Question: I'm trying to mimic this technique:

Above there are 3 different images that are cropped and arranged to be on the same height.
I tried to do this using css masking and i only got ugly results.
Any ideas how to achive this using Html/CSS??
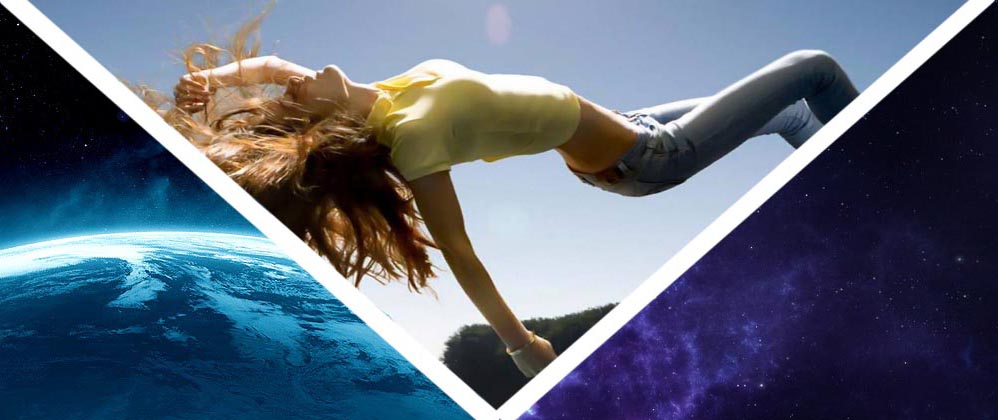
Answer: Consider the following HTML:
'''
<div class="main">
<img src="http://placekitten.com/1500/500">
<div class="lbg">
<img src="http://placekitten.com/750/500">
</div>
<div class="rbg">
<img src="http://placekitten.com/750/700">
</div>
</div>
'''
and the following CSS:
'''
div.main {
width: 600px;
border: 1px dotted blue;
overflow: hidden;
position: relative;
}
div.lbg {
width: 560px;
height: 360px;
position: absolute;
top: 0;
left: 0;
background-color: gray;
border: 10px solid white;
transform: translate(-250px,50px) rotate(45deg);
overflow: hidden;
}
div.rbg {
width: 560px;
height: 360px;
position: absolute;
top: 0;
right: 0;
background-color: gray;
border: 10px solid white;
transform: translate(290px,50px) rotate(-45deg);
overflow: hidden;
}
.main img {
height: 200px;
width: 600px;
display: block;
}
.lbg img {
width: auto;
height: 400px;
display: block;
transform: translate(-0px,-150px) rotate(-45deg);
}
.rbg img {
width: auto;
height: 350px;
display: block;
transform: translate(150px,-80px) rotate(45deg);
}
'''
The idea is to place the wider primary image in a parent block container with
'overflow: hidden'.
Within the parent block, use absolute positioning to place a child image over the
main image, and then use CSS3 transforms to rotate and translate the image to get
the effect that you want.
The trick it to rotate the child block container in one direction and then reverse the
rotation on its child image.
Needless to say, there is some work to get the rotation angles and translation offsets
just right, but it is doable.
I did not do all the math to get exactly what you needed, but this should get you
going.
See demo at: <URL>